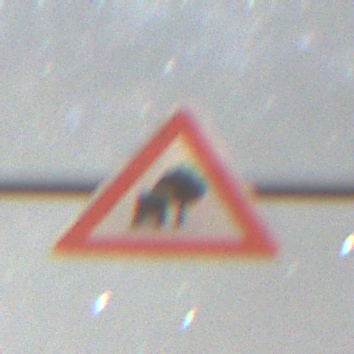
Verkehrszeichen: UnzureichendesLichtraumprofil
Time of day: Night
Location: Outdoor (Nature)
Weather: Clear
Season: NotSpecified
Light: Natural